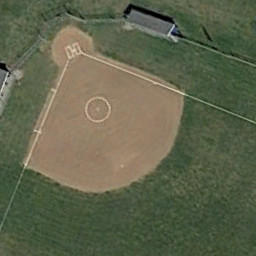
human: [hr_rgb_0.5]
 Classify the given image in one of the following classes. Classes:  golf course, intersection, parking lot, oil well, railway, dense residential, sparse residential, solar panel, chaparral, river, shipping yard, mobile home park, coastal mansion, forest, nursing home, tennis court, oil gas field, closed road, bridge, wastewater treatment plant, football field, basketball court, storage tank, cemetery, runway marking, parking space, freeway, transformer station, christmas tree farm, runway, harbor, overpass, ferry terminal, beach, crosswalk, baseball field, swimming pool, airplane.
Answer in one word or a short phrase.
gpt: baseball field